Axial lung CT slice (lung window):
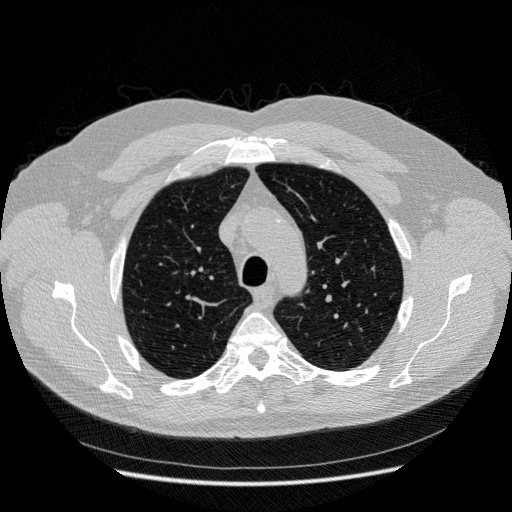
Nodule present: no